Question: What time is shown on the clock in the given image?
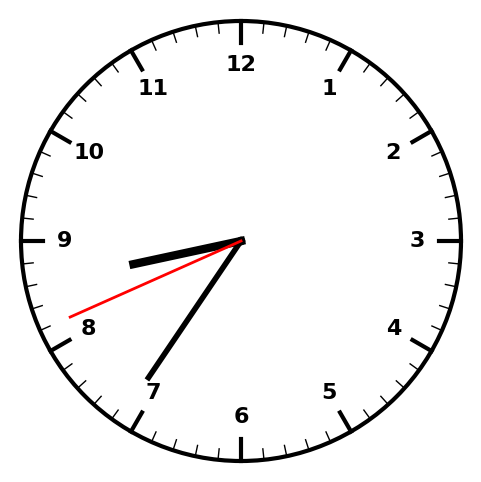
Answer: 08:35:41